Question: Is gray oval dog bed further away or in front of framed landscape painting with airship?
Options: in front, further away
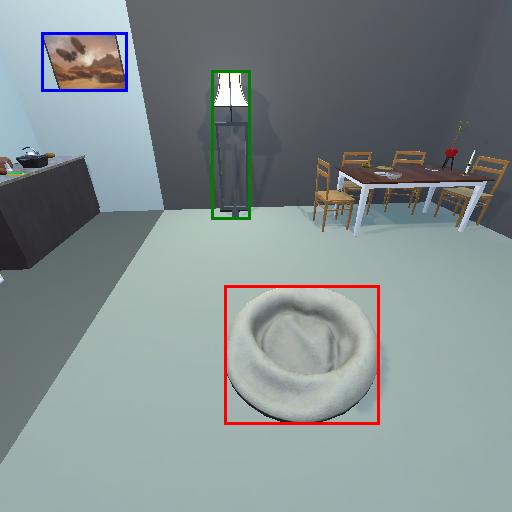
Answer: in front